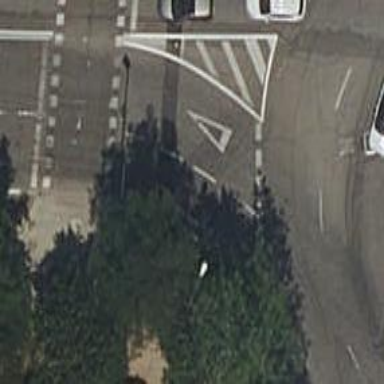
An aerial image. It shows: Road with "give way" sign.